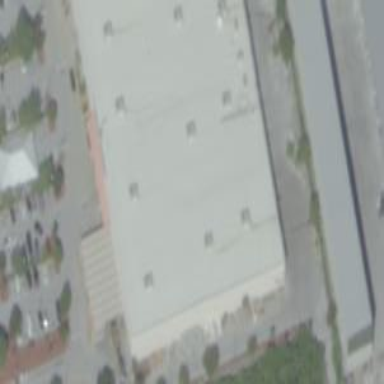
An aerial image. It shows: Retail building.